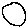
Label: circle